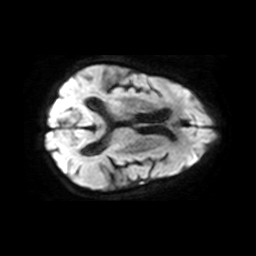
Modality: TRACE
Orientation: axial
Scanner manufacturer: philips
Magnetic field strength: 1.5 T
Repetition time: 4.401 s
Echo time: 0.07764 s